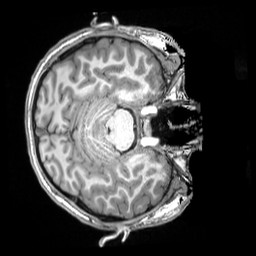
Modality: T1w
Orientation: axial
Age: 19
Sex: male